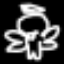
Label: angel